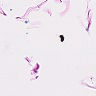
Metastatic tissue present: no